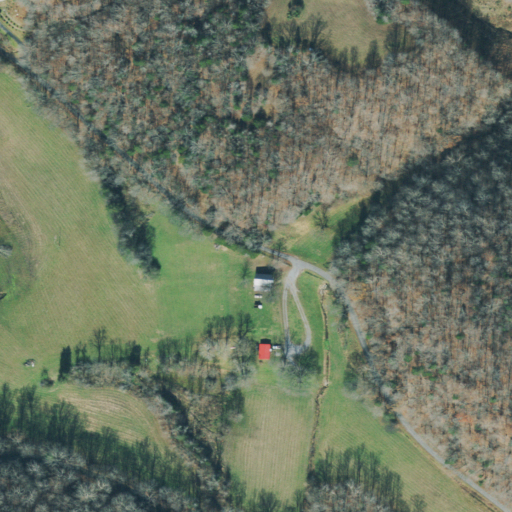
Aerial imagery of valley in Tennessee named Cisco Hollow containing deciduous forest, pasture, open development, and mixed forest